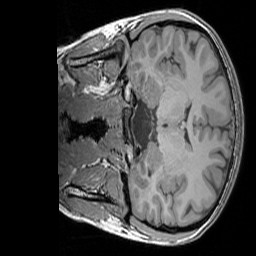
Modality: T1w
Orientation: coronal
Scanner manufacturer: siemens
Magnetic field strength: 3 T
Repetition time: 1.83 s
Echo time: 0.00303 s